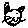
Label: cat